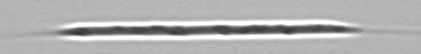
Label: Rhizosolenia